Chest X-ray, AP view. Patient: 40 years old, sex F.
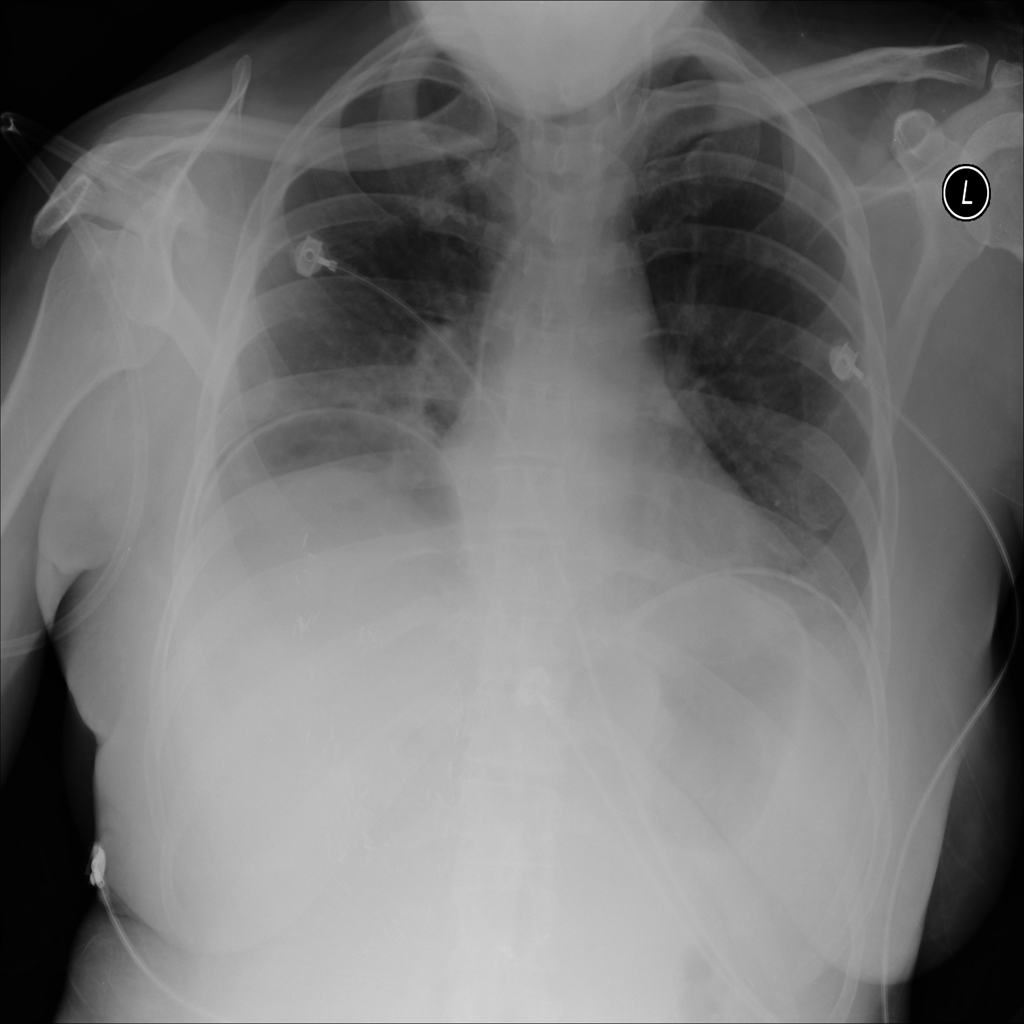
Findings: Atelectasis